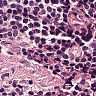
Metastatic tissue present: no